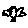
Label: bird